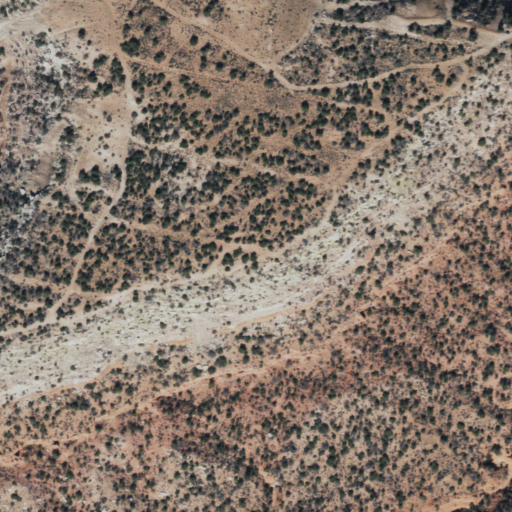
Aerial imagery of mountain in Arizona named Cove Mesa containing shrub, evergreen forest, and pasture